Field crop: maize
Growth stage: 2
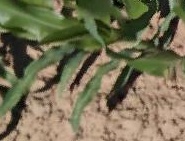
Species: maize